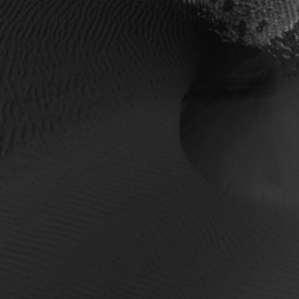
Label: frost